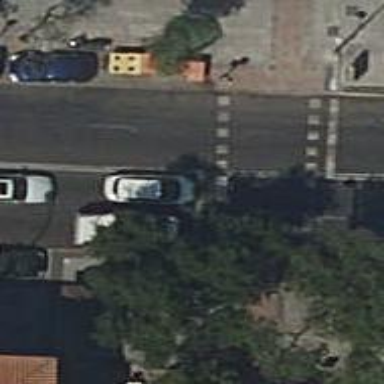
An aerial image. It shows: Sidewalk made of paving stones.